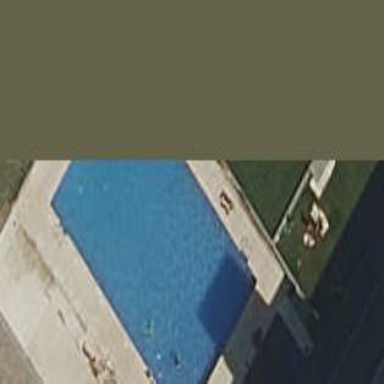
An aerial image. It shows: Swimming pool located in leisure land.